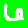
Digit: 6